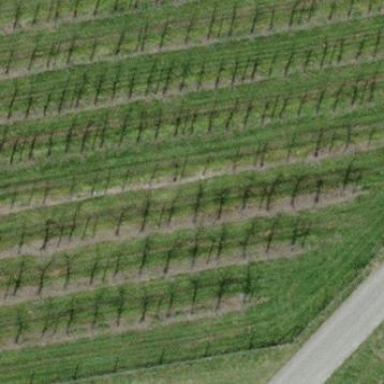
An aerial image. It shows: Orchard.